Field crop: maize
Growth stage: 2
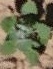
Species: chenopodium